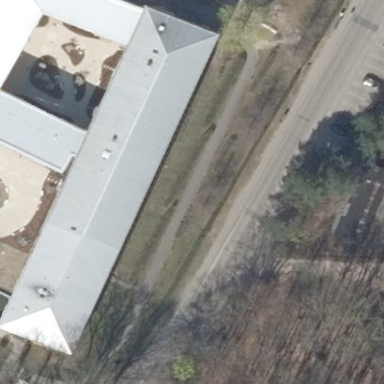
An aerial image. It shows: Hospital building with hipped roof shape.